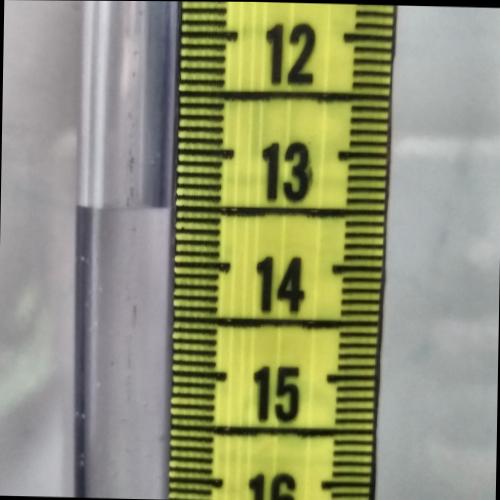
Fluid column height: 13.5 cm